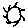
Label: sun